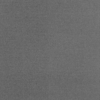
Label: dusty